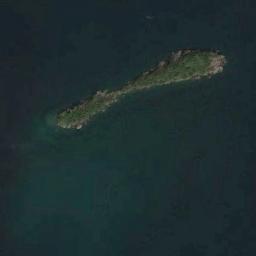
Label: island